Question: I have a question, maybe someone help me. Do you know made in this program how to do after the error has been removed icon "error provider" disappear if no more error, but it is appear? (excuse me for grammatical error)
'''
bool IsValidated = true; //will be checked on button click
void dateTimePicker1_Validating(object sender, CancelEventArgs e)
{ DateTimePicker datetimepicker = sender as DateTimePicker;
if (datetimepicker.Value == null)
{ errorProvider1.SetError(datetimepicker, "Required");
IsValidated = false;
} }
void comboBox_Validating(object sender, CancelEventArgs e)
{
ComboBox combo = sender as ComboBox;
if(combo.SelectedIndex == -1)
{
errorProvider1.SetError(combo, "Required");
IsValidated = false;
}}
void textBox_Validating(object sender, CancelEventArgs e)
{
TextBox txtbox = sender as TextBox;
if (txtbox.Text == "" || txtbox.Text.Length > 2)
{
errorProvider1.SetError(txtbox, "Required");
IsValidated = false;
}}
'''

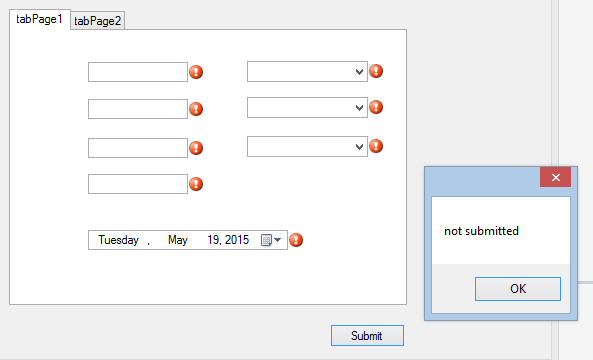
Answer: <URL>
Call SetError with null to clear the error.
'''
if (datetimepicker.Value == null)
{
errorProvider1.SetError(datetimepicker, "Required");
IsValidated = false;
}
else
{
errorProvider1.SetError(datetimepicker, null);
}
'''